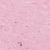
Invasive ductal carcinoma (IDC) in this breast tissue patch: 0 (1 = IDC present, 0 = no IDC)